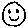
Label: smiley face